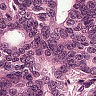
Metastatic tissue present: yes